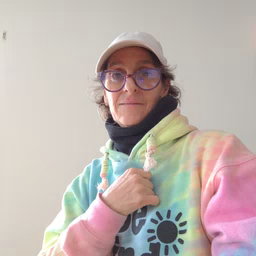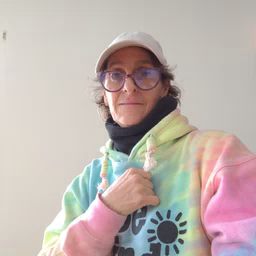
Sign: yourself